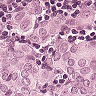
Metastatic tissue present: yes